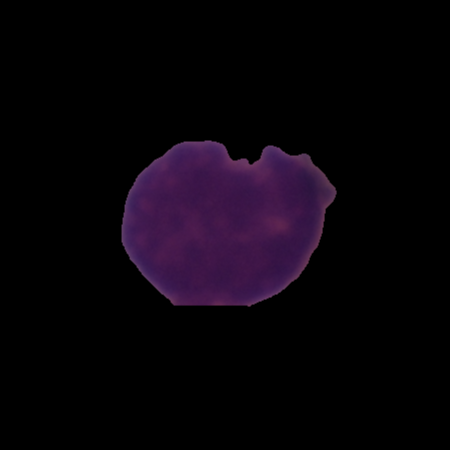
Label: healthy